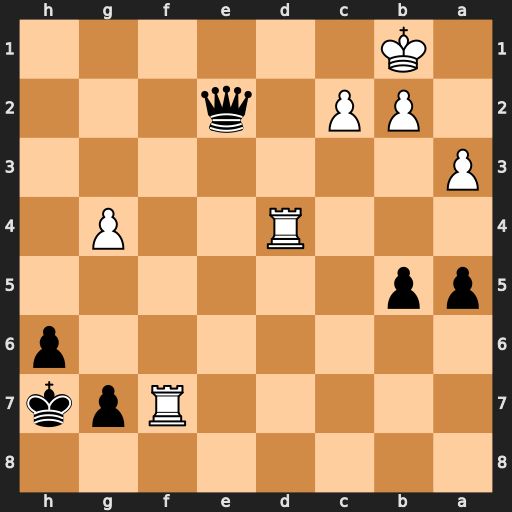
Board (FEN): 8/5Rpk/7p/pp6/3R2P1/P7/1PP1q3/1K6
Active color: b
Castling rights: -
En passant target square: -
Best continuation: Qe1+ Ka2 Qe6+